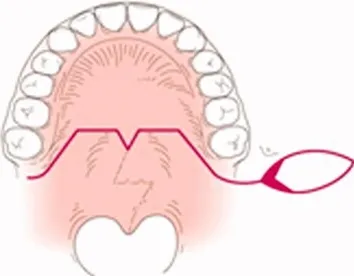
Illustration of Figure 4(A-D). A: The basal portion of the left BMMF is denuded (red area).
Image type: pathology (giemsa)